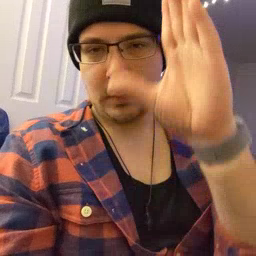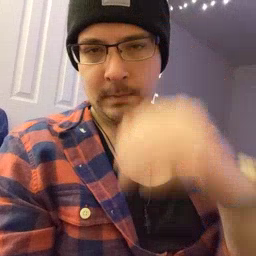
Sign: boy